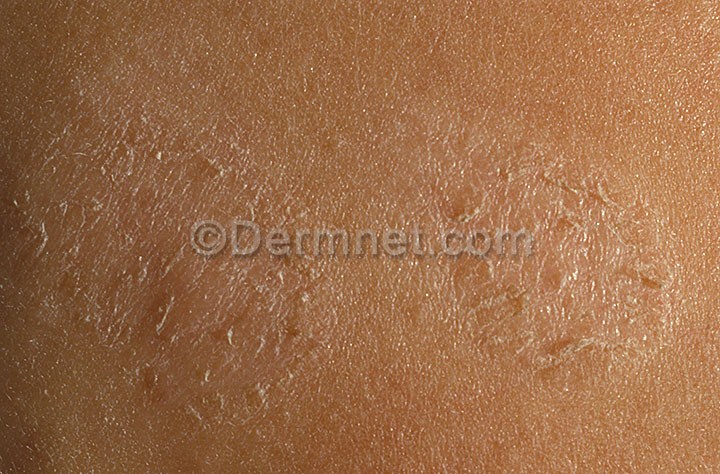
Disease: Atopic Dermatitis Photos